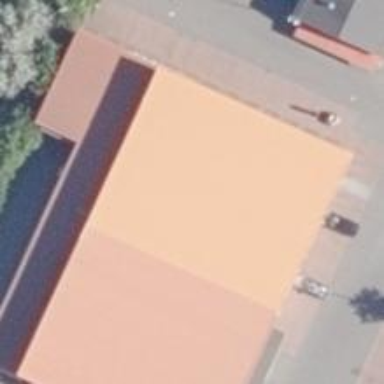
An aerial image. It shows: Supermarket.